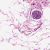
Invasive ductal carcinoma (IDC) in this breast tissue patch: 0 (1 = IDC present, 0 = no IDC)